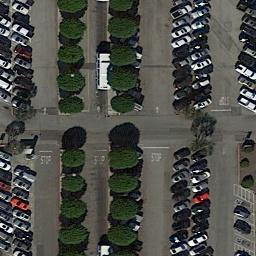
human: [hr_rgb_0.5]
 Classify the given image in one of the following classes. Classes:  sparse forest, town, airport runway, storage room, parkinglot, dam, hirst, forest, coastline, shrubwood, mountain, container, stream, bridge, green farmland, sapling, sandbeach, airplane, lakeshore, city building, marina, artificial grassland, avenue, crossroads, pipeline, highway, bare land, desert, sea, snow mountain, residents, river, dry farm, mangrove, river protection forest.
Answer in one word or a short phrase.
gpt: parkinglot